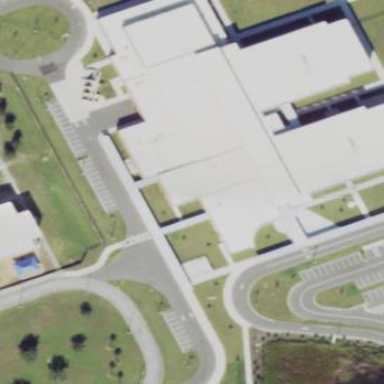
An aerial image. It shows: Secondary school building.